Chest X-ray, PA view. Patient: 61 years old, sex F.
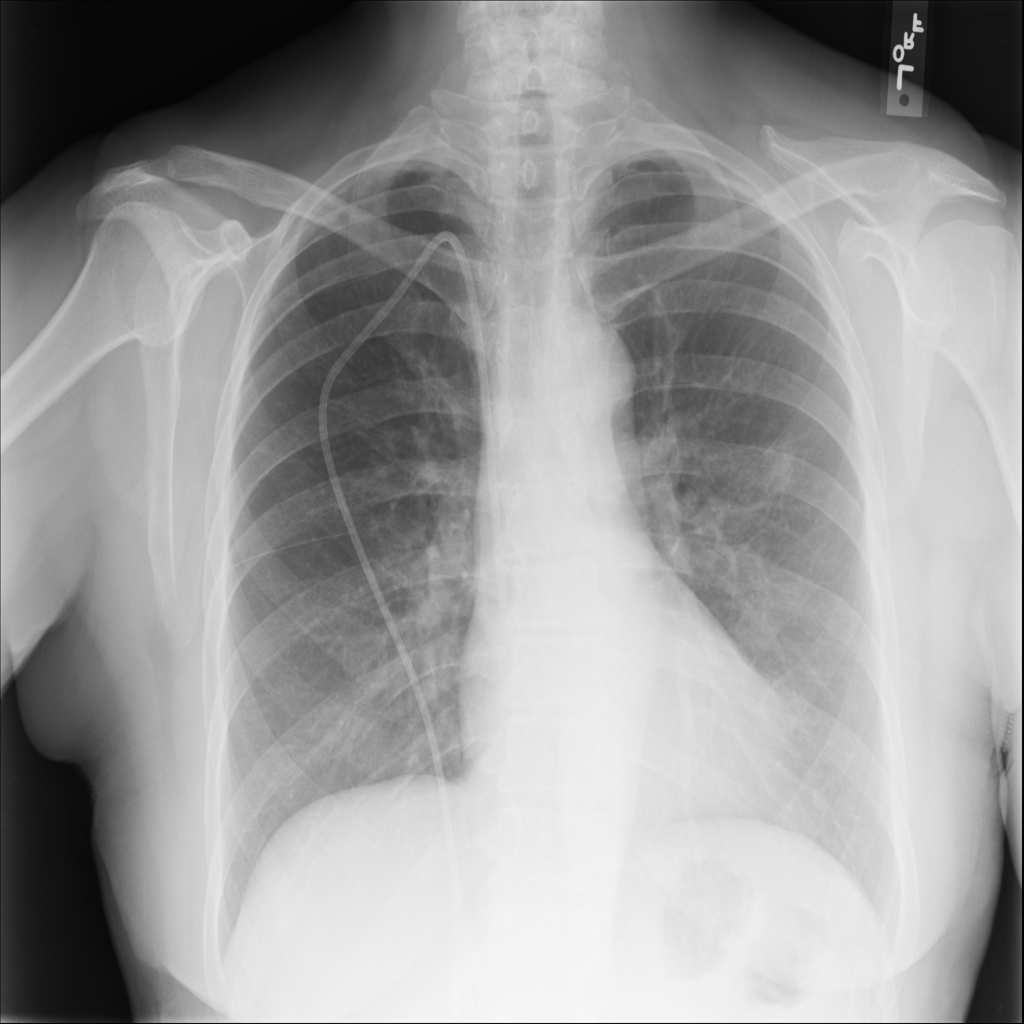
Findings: No Finding